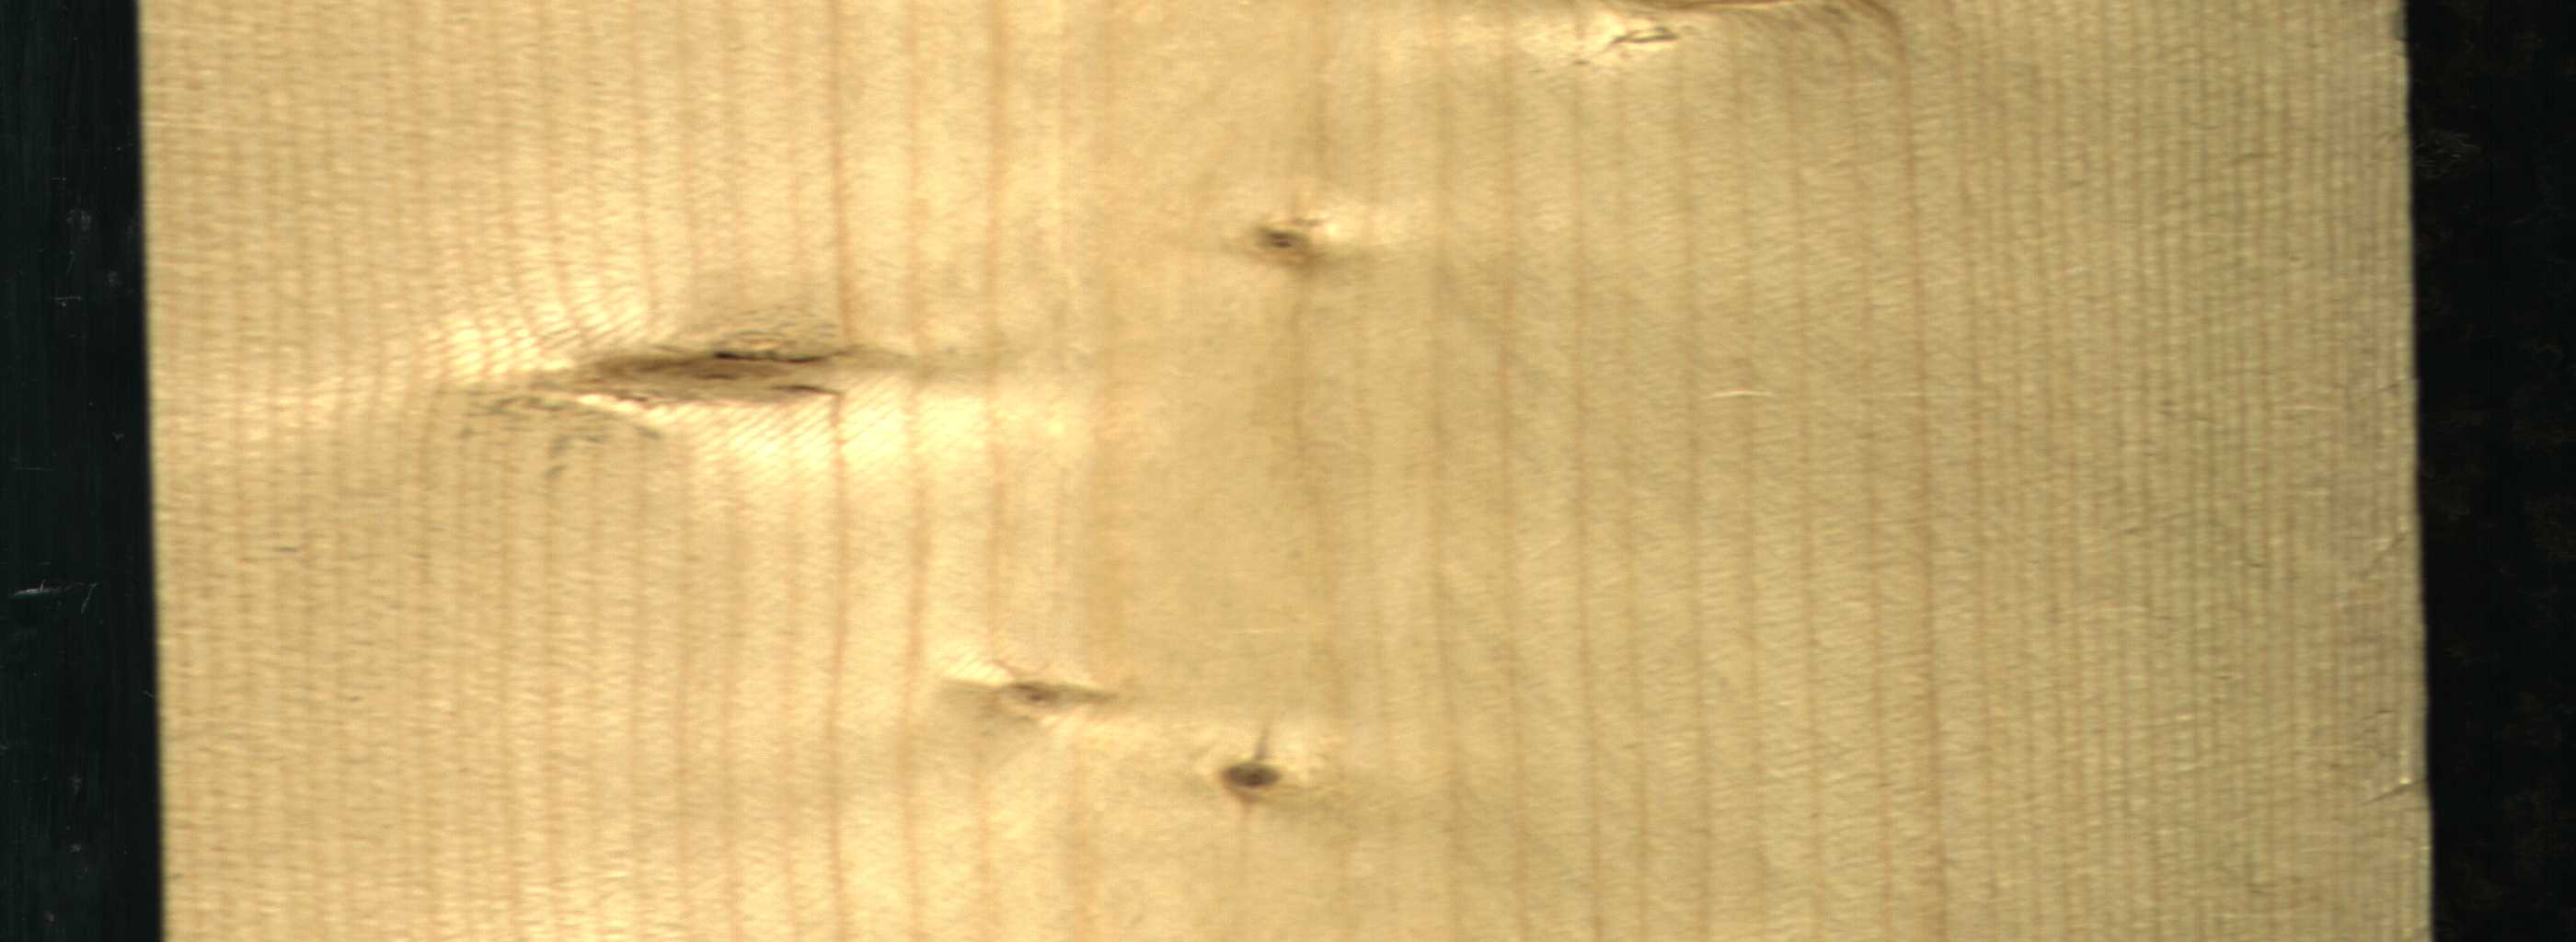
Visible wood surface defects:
Live_Knot
Live_Knot
Live_Knot
Live_Knot